Question: I've researched a lot the past two days and I'm overwhelmed so please be nice.
What I'm trying to do is create an annotation above fragments of some text.
Lets say we have this sentence: "This is an example" .
So if I wanted to draw a shape (path) above "This is" fragment like this
how would I go with it? (Imagine that "$1.65 billion" is "This is")
1. How can I have the start and the end of the fragment I want.
2. Do you know a library that will make this task easier?
3. How can I detect if one shape overlaps another (e.g. annotate "This is" and "is an").
This is going to be dynamic so, I have to be able to do the above in a dynamic way.
I'm not looking for code, just for guidance. I don't have any code myself because I really don't know where to start. Any help-tip would be appreciated.
I'm a complete noob to svg. In my research I've stumbled upon Raphael.js and svg.js .
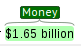
Answer: I'd probably cut this into 2 different tasks:
1) : this is actually the harder part since you might have overlaps in your marker.
2) : once you have the coordinates of your markers, it's actually rather easy to draw the annotation using css and an svg background.
Here's an example to get you started: <URL>. I avoided the hard problem of annotation collision so you'll need to find a way to mark overlapping words.
In the example, I used plain html to write the sentence and mark the annotations with a span. Then I used css and javascript to position the annotations on top of each marker.
'''
<div class="annotation-segment">
This <span class="marker" data-anno-id="0">is a</span>
<span class="marker" data-anno-id="1">sample</span> text
</div>
'''
:
Here's an example of using a svg background stretched to 100% to mark your annotation. I used the first SVG example I found on google for illustration but any SVG should work fine:
<URL>
As for overlapping markers, that's an interesting problem and I'd appreciate an update how you manage to solve this problem.
: Here's a more concrete example of how to use a SVG background to cover the length of the marker: <URL>